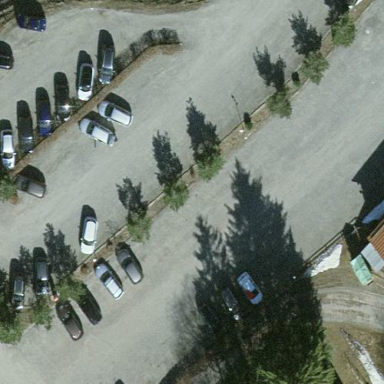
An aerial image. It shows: Parking area with surface.